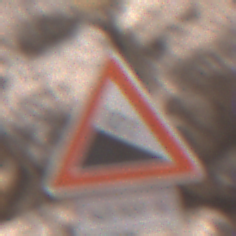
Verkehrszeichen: Gefaelle10
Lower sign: LaengeEinerStrecke5
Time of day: Midday
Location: Outdoor (Urban)
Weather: PartlyCloudy
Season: NotSpecified
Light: Natural